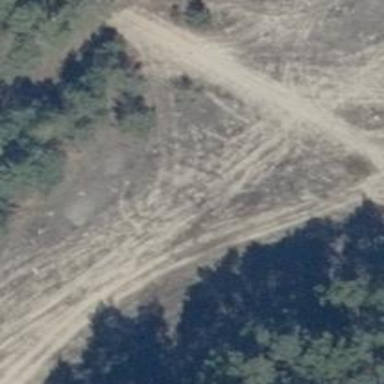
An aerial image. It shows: Sandy track with grade4 tracktype.